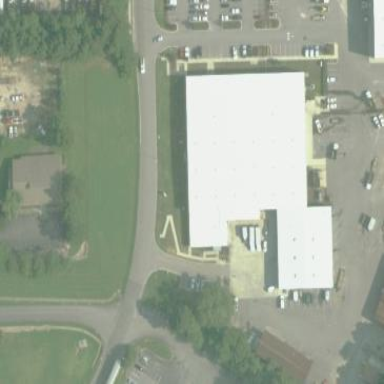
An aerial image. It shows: Commercial building.